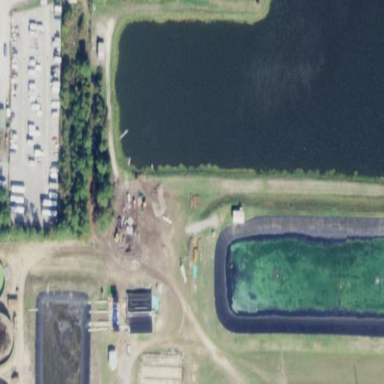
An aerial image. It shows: Wastewater plant.